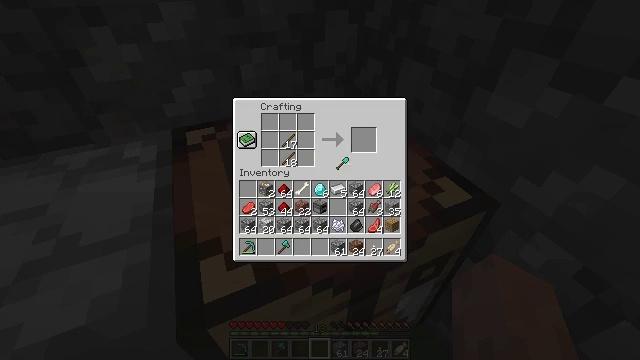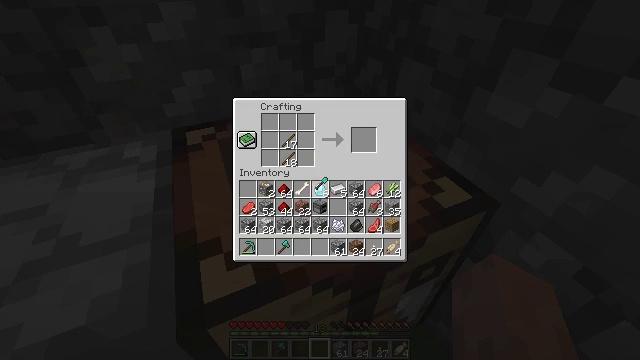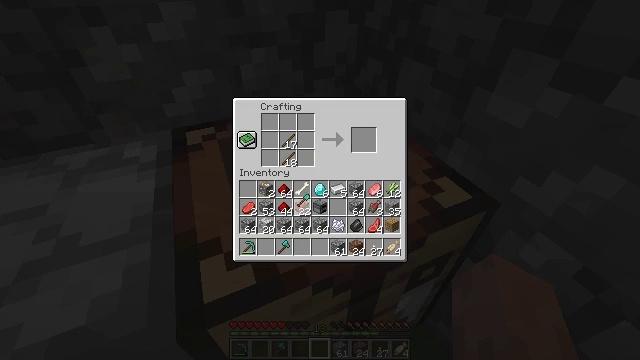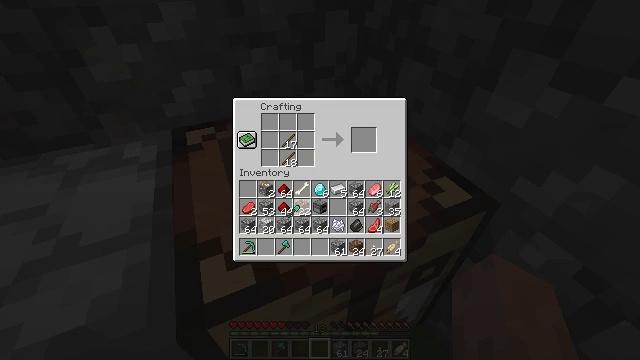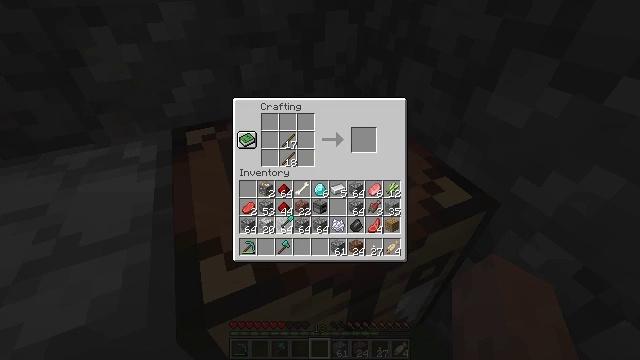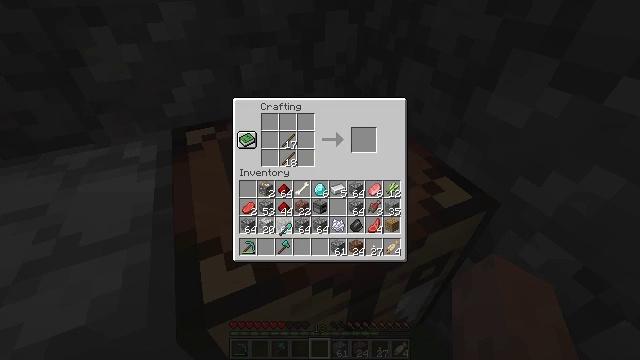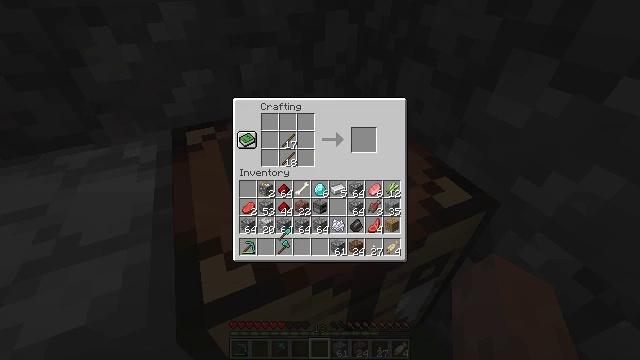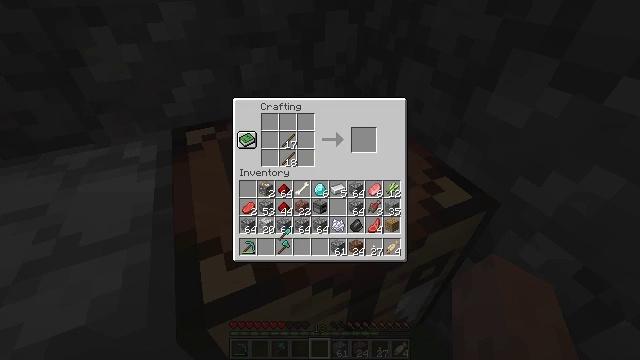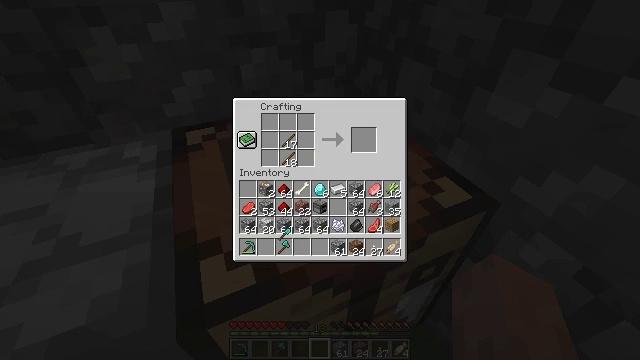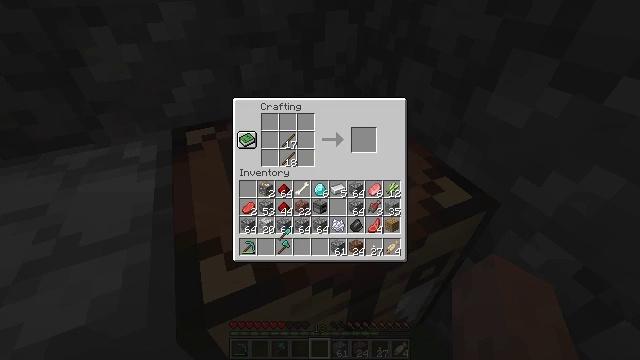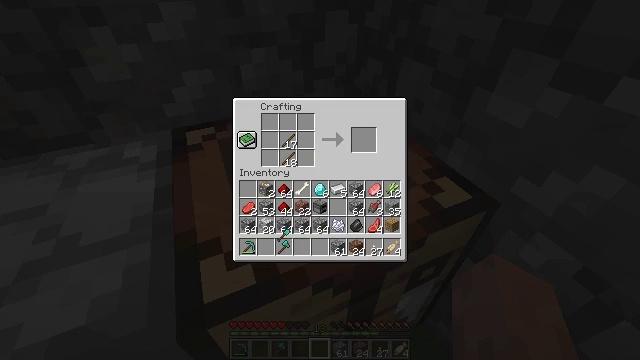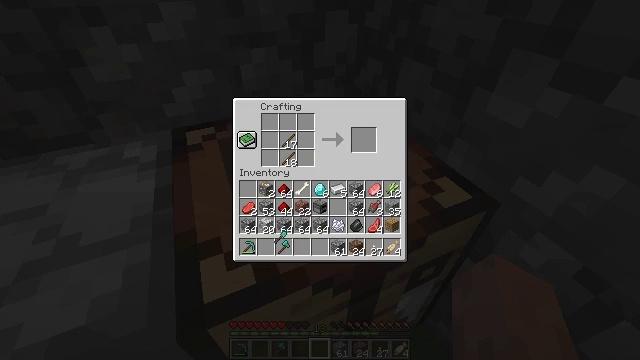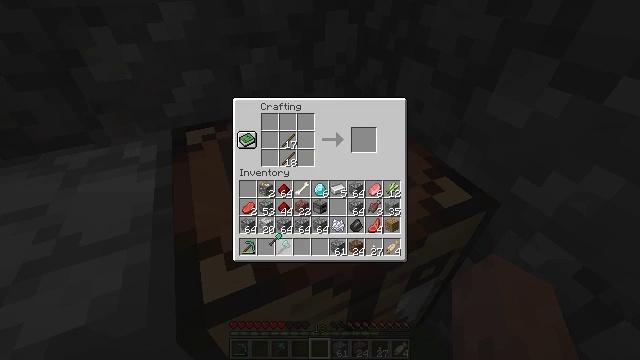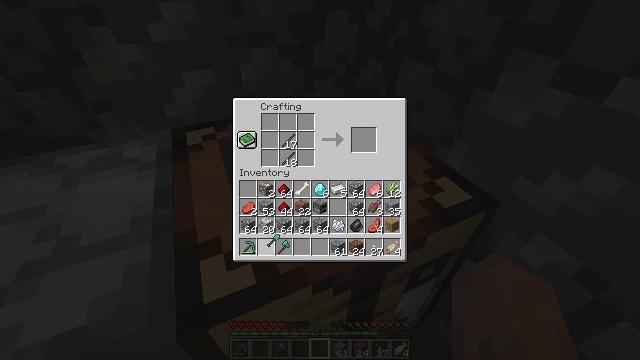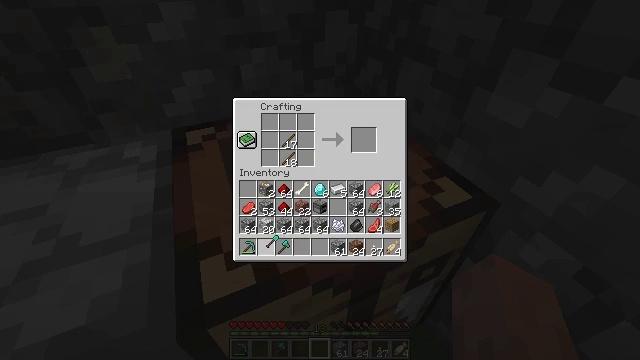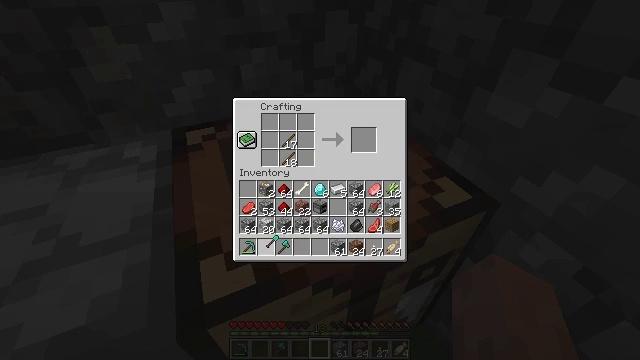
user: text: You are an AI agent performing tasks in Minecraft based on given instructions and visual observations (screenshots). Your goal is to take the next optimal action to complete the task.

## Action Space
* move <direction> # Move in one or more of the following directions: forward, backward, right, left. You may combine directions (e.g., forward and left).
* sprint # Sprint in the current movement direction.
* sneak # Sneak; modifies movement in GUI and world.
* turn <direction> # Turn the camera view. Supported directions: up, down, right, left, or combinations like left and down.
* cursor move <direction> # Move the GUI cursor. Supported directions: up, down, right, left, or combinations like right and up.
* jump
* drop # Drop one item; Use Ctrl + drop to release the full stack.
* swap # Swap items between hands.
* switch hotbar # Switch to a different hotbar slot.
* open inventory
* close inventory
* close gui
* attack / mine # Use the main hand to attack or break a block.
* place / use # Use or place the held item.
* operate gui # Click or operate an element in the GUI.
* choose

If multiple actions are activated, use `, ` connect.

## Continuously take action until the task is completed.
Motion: motion action
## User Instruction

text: Use diamonds and a stick to craft a diamond sword.
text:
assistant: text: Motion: cursor move left and down, open gui
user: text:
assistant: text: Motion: cursor move left and down
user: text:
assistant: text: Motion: cursor move left and down
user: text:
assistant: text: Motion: cursor move down
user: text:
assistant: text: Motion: cursor move down
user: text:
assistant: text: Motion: no_op
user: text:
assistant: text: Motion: no_op
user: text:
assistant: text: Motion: no_op
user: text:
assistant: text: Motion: no_op
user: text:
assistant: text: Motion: no_op
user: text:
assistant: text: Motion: no_op
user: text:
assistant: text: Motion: no_op
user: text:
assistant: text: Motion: no_op
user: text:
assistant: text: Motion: no_op
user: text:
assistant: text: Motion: operate gui
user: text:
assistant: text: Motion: operate gui
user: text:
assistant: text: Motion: operate gui
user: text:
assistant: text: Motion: no_op
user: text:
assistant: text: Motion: no_op
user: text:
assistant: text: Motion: no_op
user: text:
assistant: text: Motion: no_op
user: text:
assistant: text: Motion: cursor move up
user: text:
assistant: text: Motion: cursor move right and up
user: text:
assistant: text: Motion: cursor move right and up
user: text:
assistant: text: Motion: cursor move right and up
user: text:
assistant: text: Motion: no_op
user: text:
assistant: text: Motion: no_op
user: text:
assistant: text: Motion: no_op
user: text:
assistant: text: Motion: no_op
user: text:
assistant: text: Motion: no_op